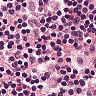
Metastatic tissue present: no